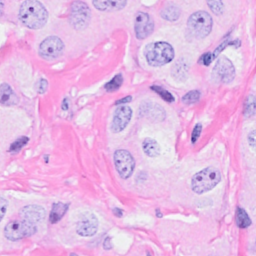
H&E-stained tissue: Breast